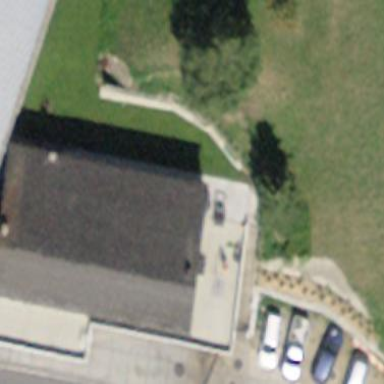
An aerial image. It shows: Fuel station building.